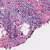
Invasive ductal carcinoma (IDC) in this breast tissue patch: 0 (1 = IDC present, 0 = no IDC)